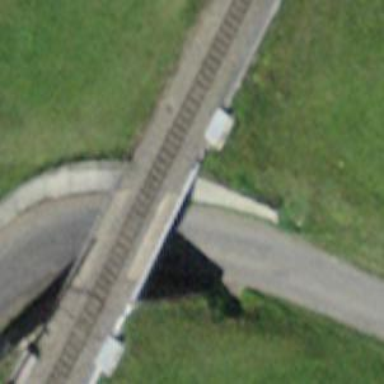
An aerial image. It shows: Narrow-gauge railway bridge with electrified contact lines over single track.